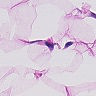
Metastatic tissue present: no